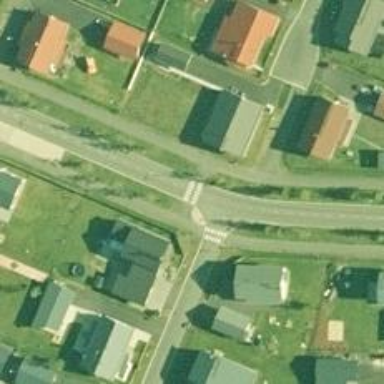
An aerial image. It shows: Cycleway.